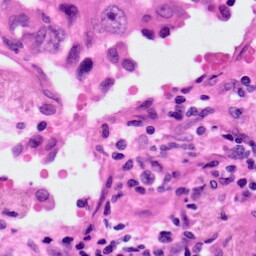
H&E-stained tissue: Lung